【题型】填空题　【知识点】函数　【难度】easy
已知定义在区间$[-\pi,\pi]$上的函数$y=f(x)$是偶函数，其导函数$y=f'(x)$的大致图像如图.若$f\left(\dfrac{\pi}{2}\right)=0$，则不等式$xf(x)<0$的解集为\underline{\hspace{3cm}}.

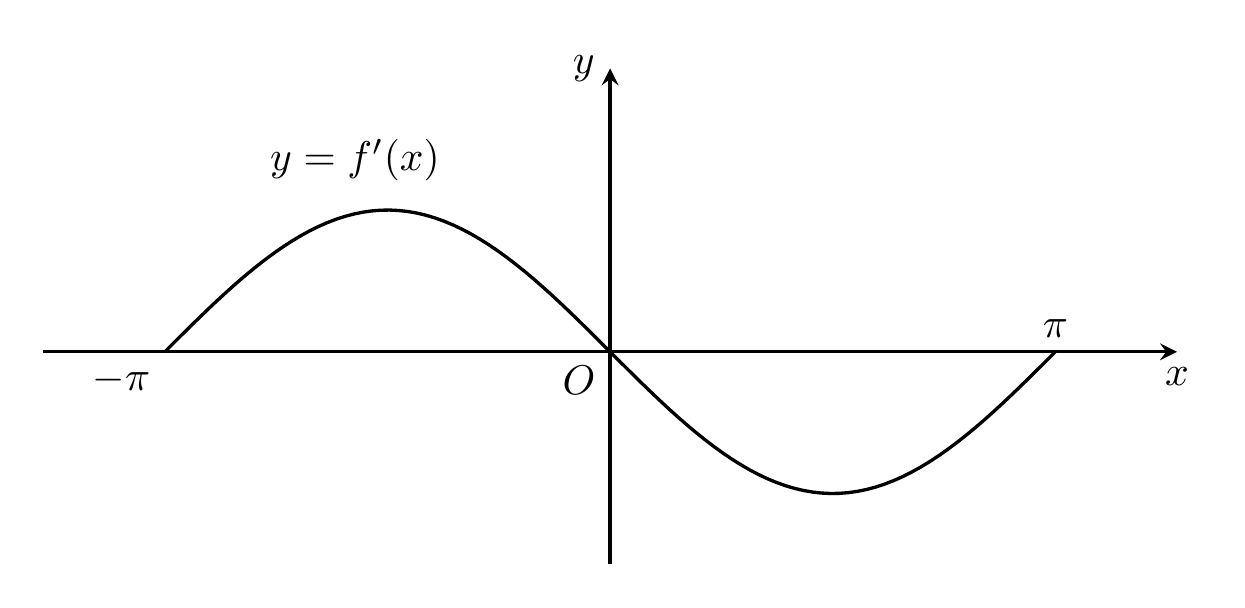
【解答】
\noindent 【答案】$\left(-\dfrac{\pi}{2},0\right)\cup\left(\dfrac{\pi}{2},\pi\right]$

\vspace{1em}

\noindent 【解析】在区间$[-\pi,\pi]$上的函数$y=f(x)$是偶函数，$f\left(\dfrac{\pi}{2}\right)=0$\\
$\therefore f\left(-\dfrac{\pi}{2}\right)=0$\\
由图知$f(x)$在$[-\pi,0]$单调递增，$[0,\pi]$单调递减.\\
不等式$xf(x)<0$，\\
当$x<0$时，$f(x)>0=f\left(-\dfrac{\pi}{2}\right)$，则有$-\dfrac{\pi}{2}<x<0$，\\
当$x>0$时，$f(x)<0=f\left(\dfrac{\pi}{2}\right)$，则有$\dfrac{\pi}{2}<x\leq\pi$，\\
所以不等式$xf(x)<0$的解集为$\left(-\dfrac{\pi}{2},0\right)\cup\left(\dfrac{\pi}{2},\pi\right]$.\\
故答案为：$\left(-\dfrac{\pi}{2},0\right)\cup\left(\dfrac{\pi}{2},\pi\right]$